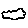
Label: cloud